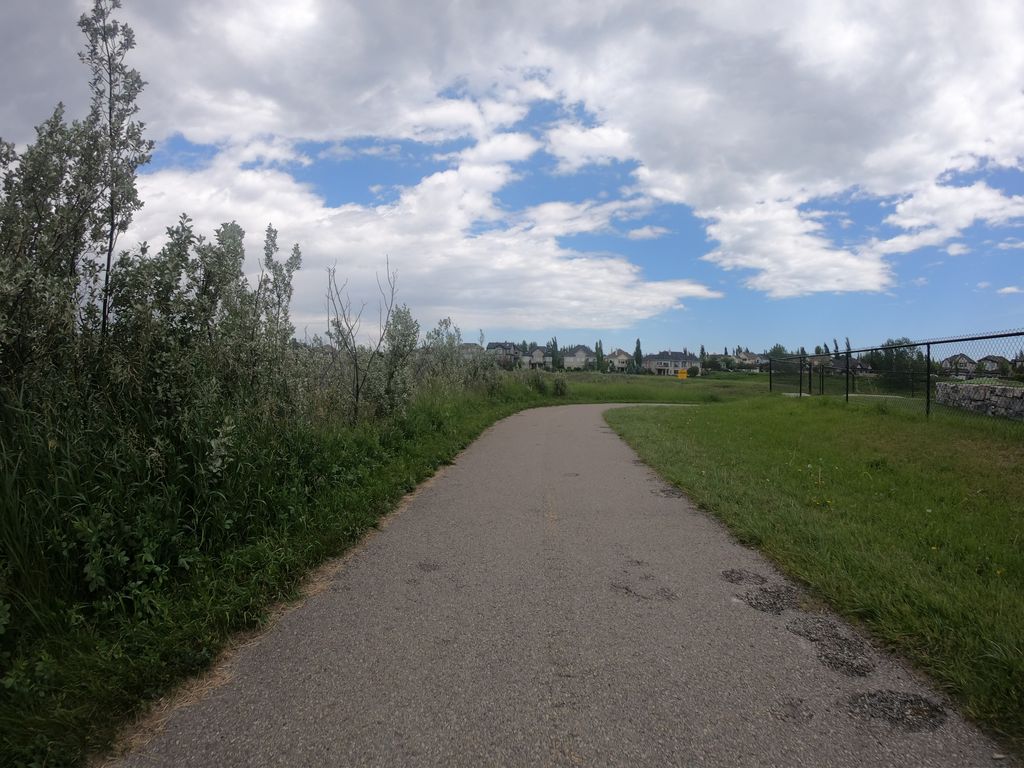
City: calgary